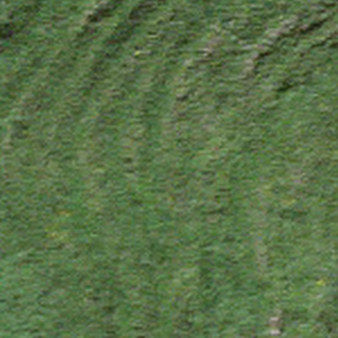
Label: other